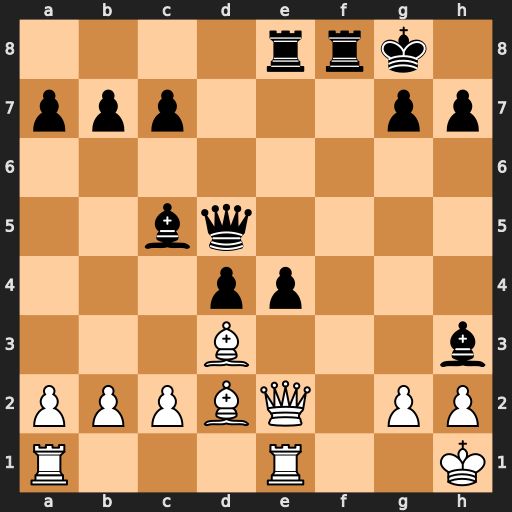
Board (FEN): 4rrk1/ppp3pp/8/2bq4/3pp3/3B3b/PPPBQ1PP/R3R2K
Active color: w
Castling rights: -
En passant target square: -
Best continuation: Bc4 Be6 Bxd5